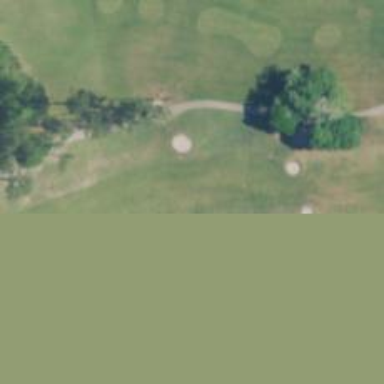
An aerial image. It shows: Golf hole.